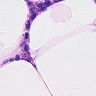
Metastatic tissue present: no